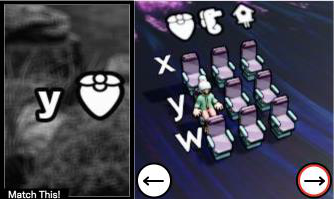
Task: seats
Answer: yes